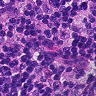
Metastatic tissue present: no